Question: I am stucking in sql statement .
Please my query below
'''
select
master_brand.BRAND_NAME as AcCompanyID,
lewre_product.SKU_CODE as AcStockID,
lewre_product.SKU_CODE as BarCode,
lewre_product.SKU_CODE as StockBarCode,
lewre_product.SKU_CODE as StockDescription1,
NULL as StockDescription2,
lewre_project.PROJECT_NAME as AcStockBrandID,
lewre_artice.ARTICLE_NUMBER as AcStockGroupID,
icenter_acStockCategory.CATEGORY_CODE as AcStockCategoryID,
icenter_acStockColor.AcStockColorID as AcStockColorID,
lewre_product.SIZE as AcStockSizeID,
'NA' as ISBN,
master_product_type.UOM as AcStockUOMID,
lewre_article_price.FINAL_COST as StockCost,
lewre_article_price.PRICE as StockPrice1,
0 as StockPrice2,
0 as StockPrice3,
0 as StockPrice4,
0 as StockPrice5,
lewre_artice.CREATE_DATE
from [LEWRE.ARTICLE]as lewre_artice,
[iCENTER.ACSTOCKCATEGORY] as icenter_acStockCategory,
[iCENTER.ACSTOCKCOLOR] as icenter_acStockColor,
[LEWRE.PRODUCT] as lewre_product,
[MASTER.BRAND] as master_brand,
[LEWRE.PROJECT] as lewre_project,
[MASTER.PRODUCT_TYPE] as master_product_type,
[LEWRE.ARTICLE_PRICE] as lewre_article_price
where
(icenter_acStockCategory.CATEGORY_ID = lewre_artice.PRODUCT_CATEGORY_ID
AND icenter_acStockCategory.PRODUCT_TYPE_ID = lewre_artice.PRODUCT_TYPE_ID)
AND lewre_product.ARTICLE_ID = lewre_artice.ARTICLE_ID
and lewre_product.COLOR_ID = icenter_acStockColor.COLOR_ID
and master_brand.BRAND_ID = lewre_artice.BRAND_ID
and lewre_artice.PROJECT_ID = lewre_project.PROJECT_ID
and master_product_type.PRODUCT_TYPE_ID = lewre_artice.PRODUCT_TYPE_ID
and lewre_artice.ARTICLE_ID = lewre_article_price.ARTICLE_ID
and lewre_artice.CREATE_DATE
order by lewre_artice.CREATE_DATE
'''
Here is the result that i get

I want to select all row which create_date is current date.for example (2012-04-30)' . How can i get the result? Please help me
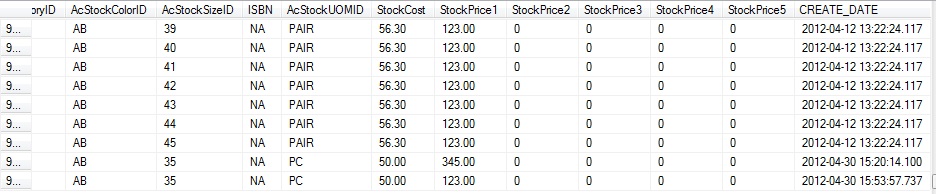
Answer: Add this to your where clause.
'''
lewre_artice.CREATE_DATE >= cast(getdate() as date) and
lewre_artice.CREATE_DATE < cast(dateadd(day, 1, getdate()) as date)
'''
'getdate()' returns the current timestamp and 'cast(getdate() as date)' removes the time part. 'dateadd(day, 1, ....)' adds one day. The comparison returns the rows where 'CREATE_DATE' is within the interval.